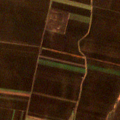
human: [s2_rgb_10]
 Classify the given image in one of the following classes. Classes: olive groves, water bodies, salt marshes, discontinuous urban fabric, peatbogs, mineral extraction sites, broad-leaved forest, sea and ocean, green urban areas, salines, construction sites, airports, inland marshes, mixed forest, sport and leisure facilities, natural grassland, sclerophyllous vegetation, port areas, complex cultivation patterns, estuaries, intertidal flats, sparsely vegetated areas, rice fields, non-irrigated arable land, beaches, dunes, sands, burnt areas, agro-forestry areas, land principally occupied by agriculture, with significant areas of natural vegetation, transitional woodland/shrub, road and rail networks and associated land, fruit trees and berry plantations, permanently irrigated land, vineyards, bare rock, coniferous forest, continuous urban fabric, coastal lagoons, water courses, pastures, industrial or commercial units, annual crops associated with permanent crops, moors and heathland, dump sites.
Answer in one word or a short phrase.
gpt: non-irrigated arable land